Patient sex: F
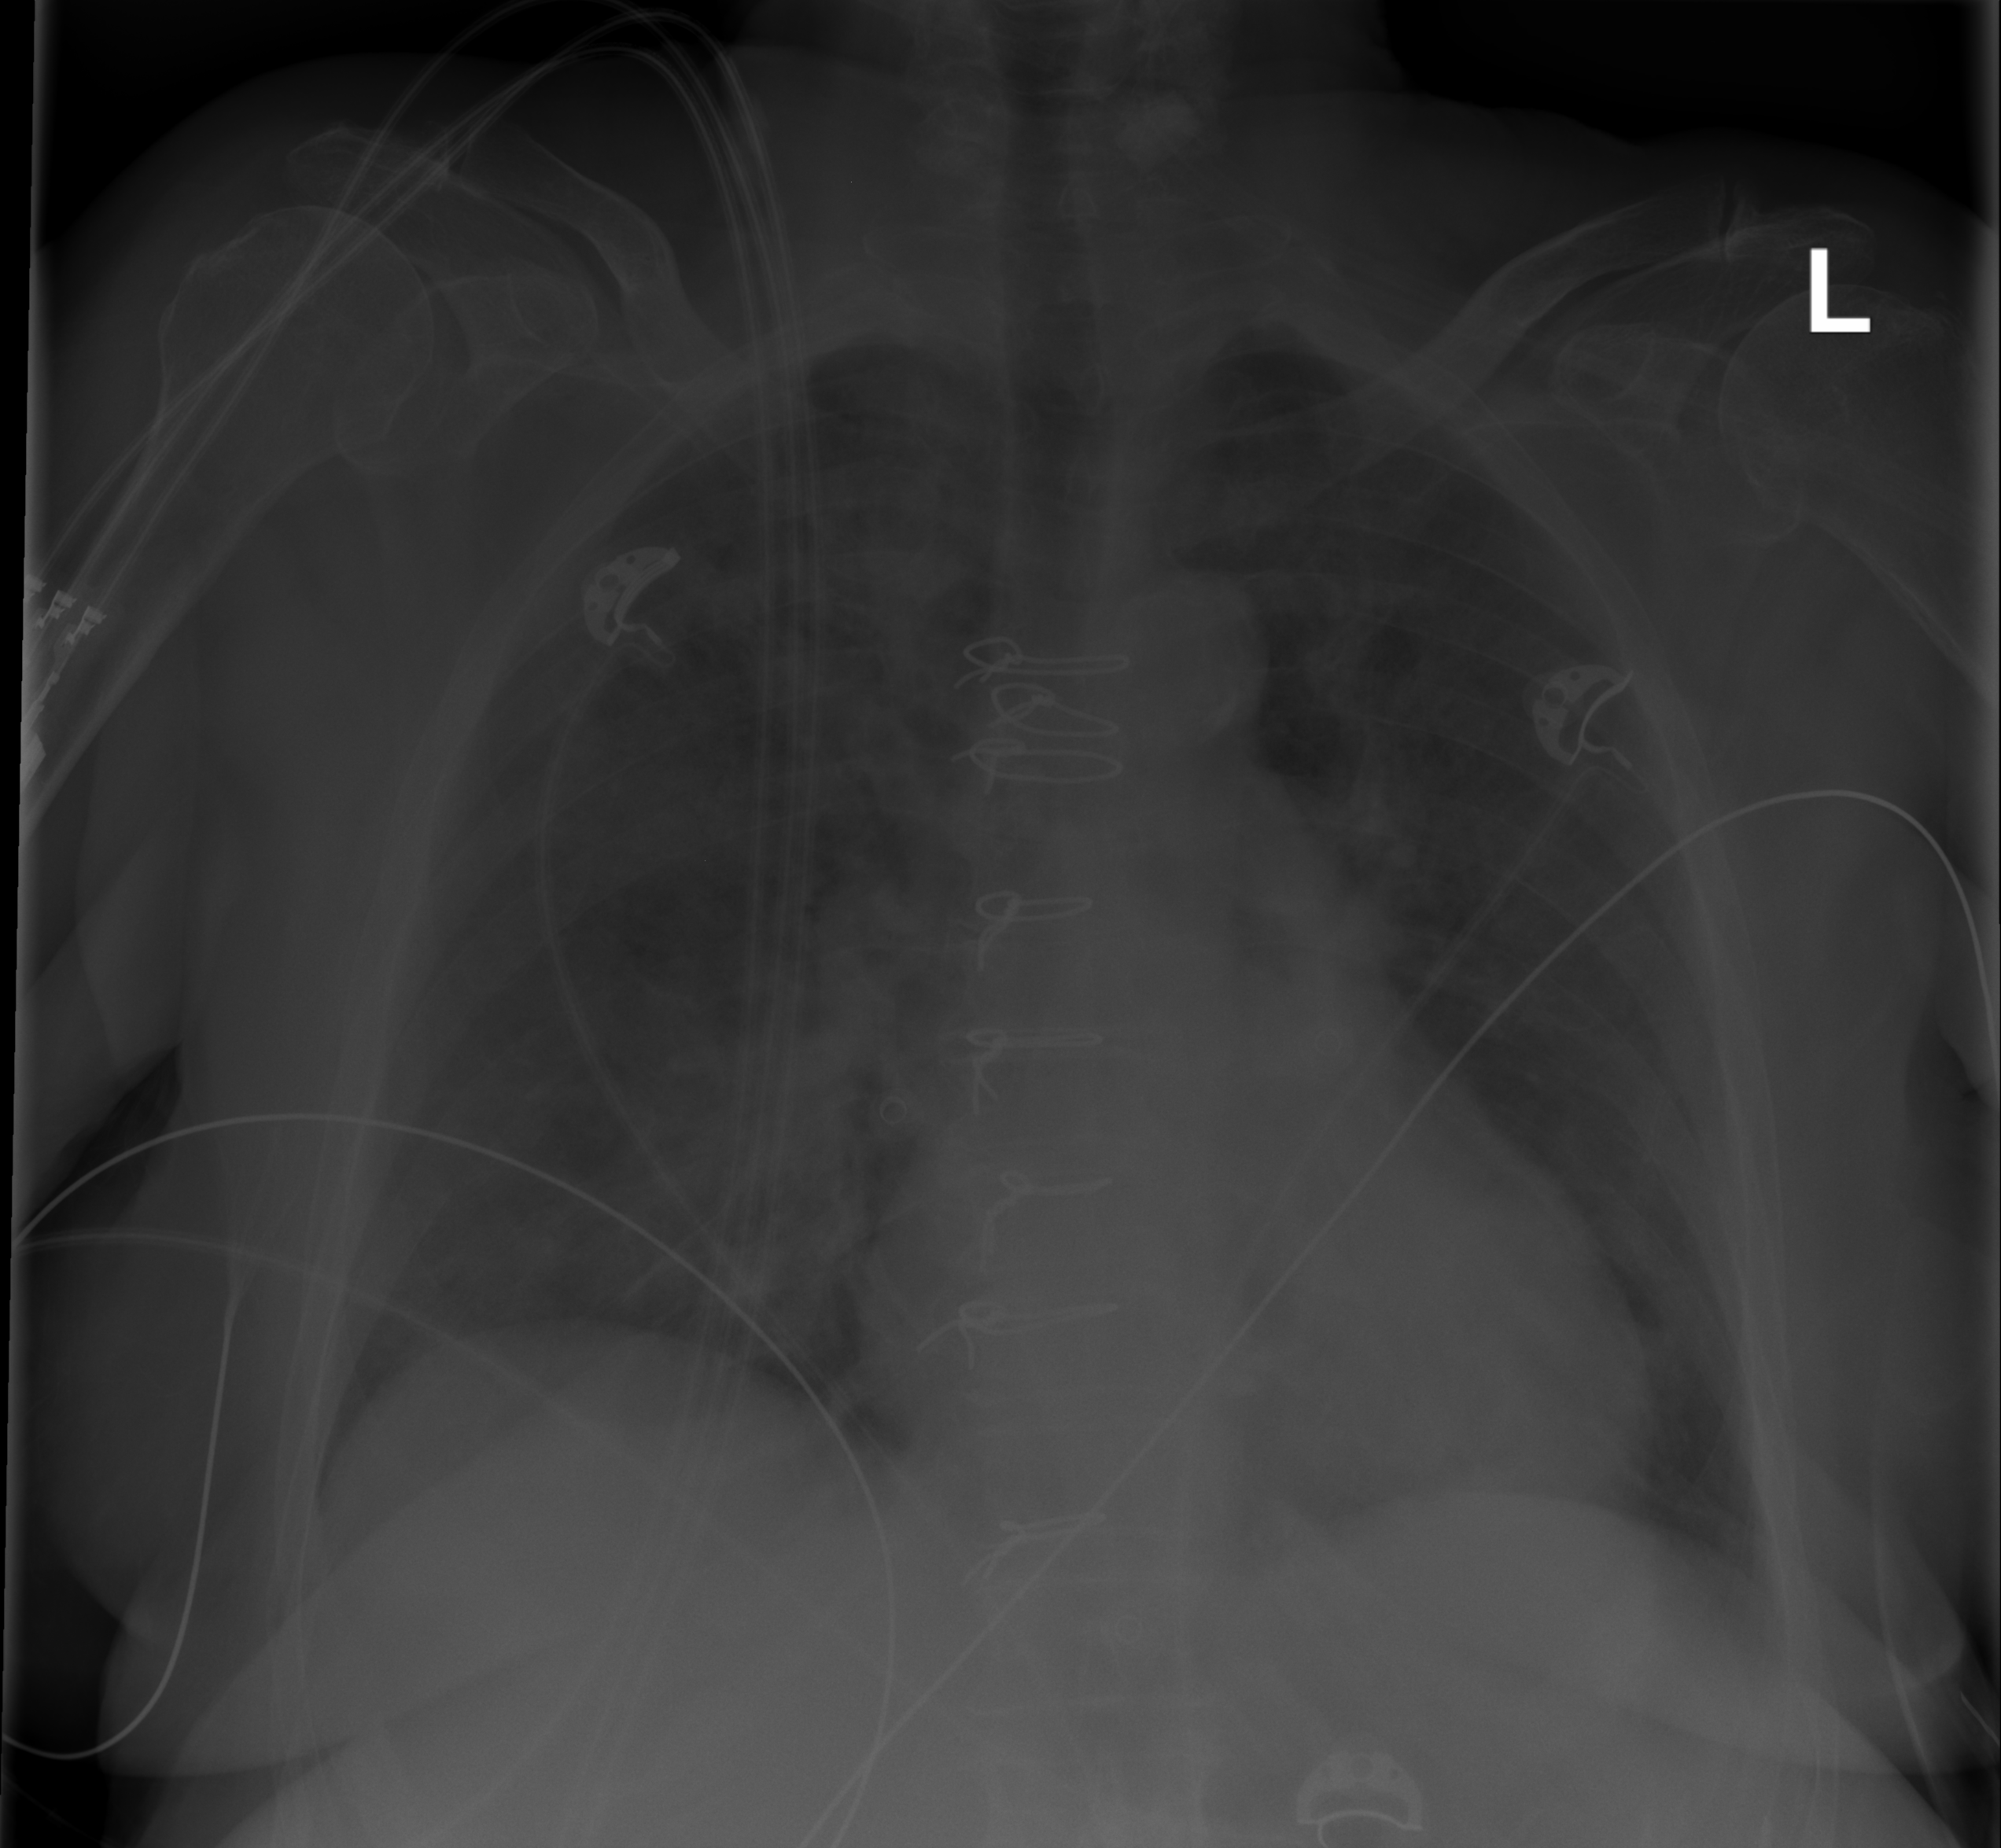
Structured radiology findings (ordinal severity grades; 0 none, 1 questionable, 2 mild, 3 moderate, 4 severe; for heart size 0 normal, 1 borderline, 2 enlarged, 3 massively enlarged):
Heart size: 0
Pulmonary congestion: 2
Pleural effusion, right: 0
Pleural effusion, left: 0
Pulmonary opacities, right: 2
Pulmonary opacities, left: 2
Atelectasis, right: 0
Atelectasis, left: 0